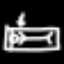
Label: bed